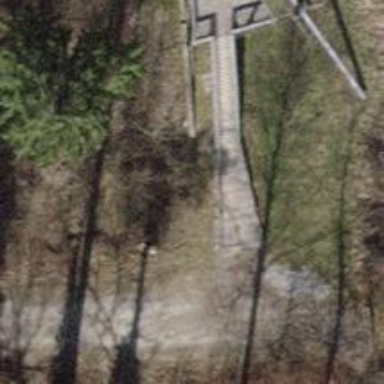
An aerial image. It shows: Boardwalk path crossing over the road.